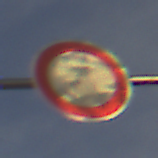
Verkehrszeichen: VerbotFahrzeugeAllerArt
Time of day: SunriseSunset
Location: Outdoor (Nature)
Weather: PartlyCloudy
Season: Summer
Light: Natural